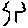
Label: tree